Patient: sex M, age 49
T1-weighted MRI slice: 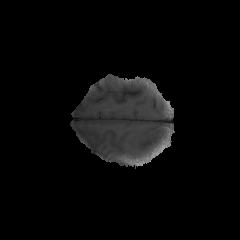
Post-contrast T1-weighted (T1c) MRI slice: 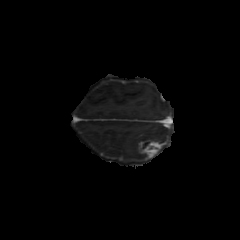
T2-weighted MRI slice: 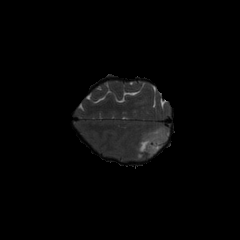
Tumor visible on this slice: yes
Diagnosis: Astrocytoma, IDH-mutant
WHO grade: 4